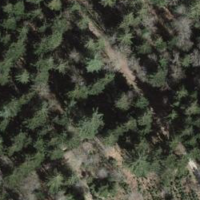
EUNIS habitat code: 43
Species observed at this site:
Epipactis helleborine